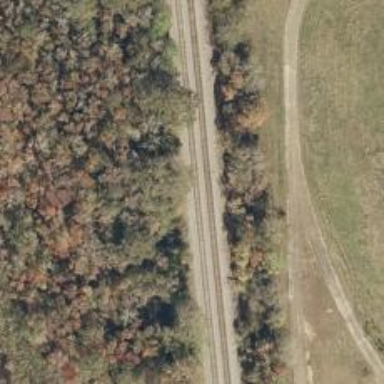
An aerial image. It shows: Railway track.